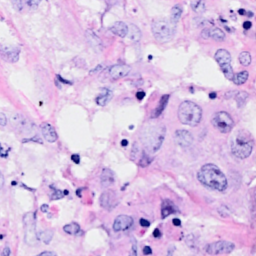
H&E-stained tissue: Breast